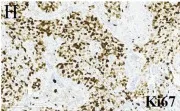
Hematoxylin & eosin (H&E) and immunohistochemical (IHC) staining for the lung tumor tissues. (B-H) IHC examinations (x200) of the resected tumor tissues were positive for epidermal growth factor receptor (EGFR), topoisomerase IIalpha (TOPOIIalpha), 170-kDa protein (p170), and p53 and negative for human epidermal growth factor receptor 2 (Her-2) and ALK. The Ki67 index was 60.
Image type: pathology (immunostaining)